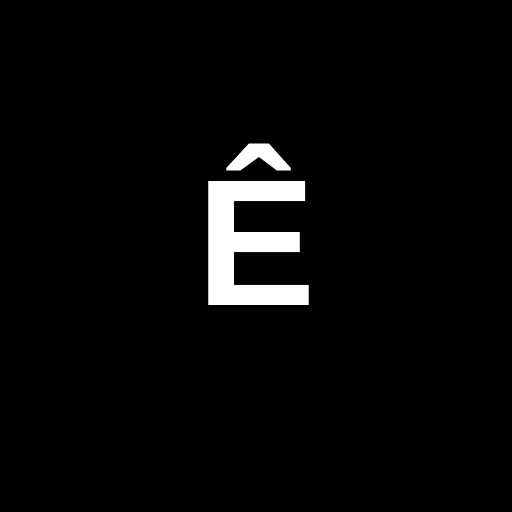
Character: Ê
Unicode: U+00CA (LATIN CAPITAL LETTER E WITH CIRCUMFLEX)